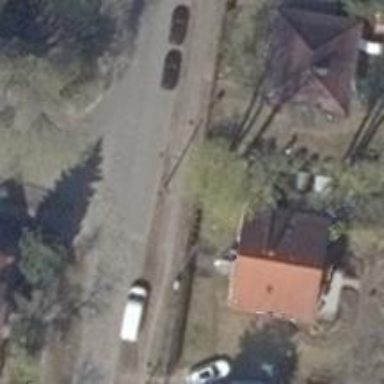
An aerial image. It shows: Residential road.